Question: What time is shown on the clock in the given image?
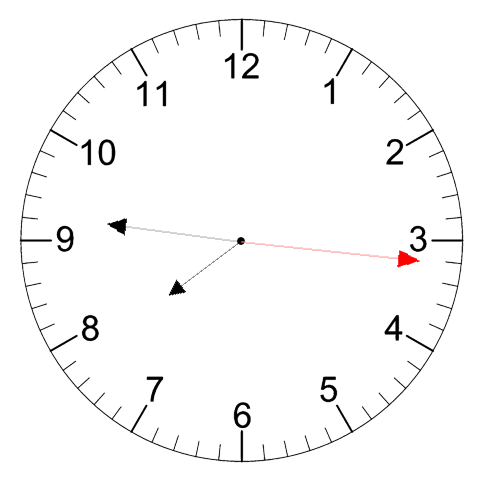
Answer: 07:46:16